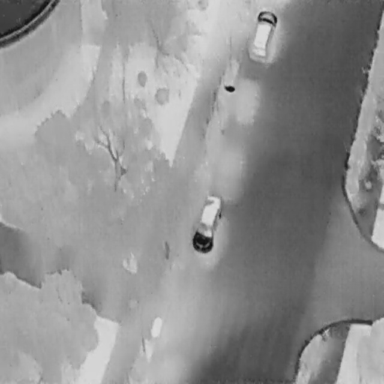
There are two Cars in the infrared image.